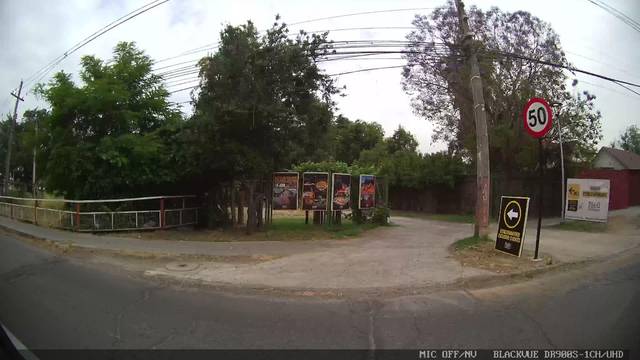
Region: Chile
Coordinates: -33.447, -70.564